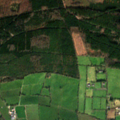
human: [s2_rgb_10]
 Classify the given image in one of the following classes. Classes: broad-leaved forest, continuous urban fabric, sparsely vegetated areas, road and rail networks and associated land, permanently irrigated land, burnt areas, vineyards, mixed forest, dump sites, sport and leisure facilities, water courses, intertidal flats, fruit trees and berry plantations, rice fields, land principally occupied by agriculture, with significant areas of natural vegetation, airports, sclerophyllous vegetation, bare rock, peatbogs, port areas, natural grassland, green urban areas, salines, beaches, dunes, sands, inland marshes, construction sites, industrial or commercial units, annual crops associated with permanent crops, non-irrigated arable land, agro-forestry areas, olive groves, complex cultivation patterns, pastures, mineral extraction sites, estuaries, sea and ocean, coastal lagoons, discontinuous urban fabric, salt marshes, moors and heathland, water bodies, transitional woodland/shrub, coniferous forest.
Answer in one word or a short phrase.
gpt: pastures, complex cultivation patterns, coniferous forest